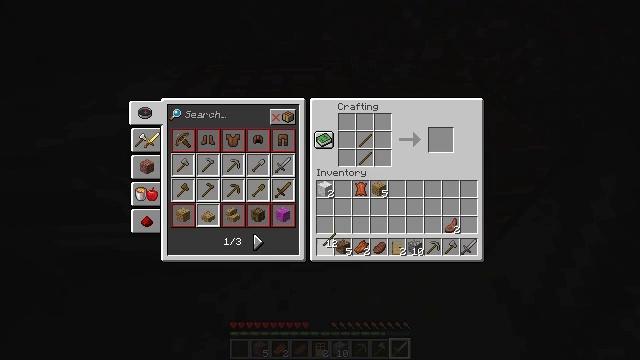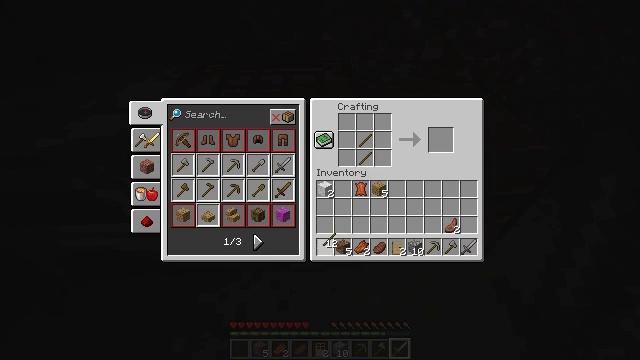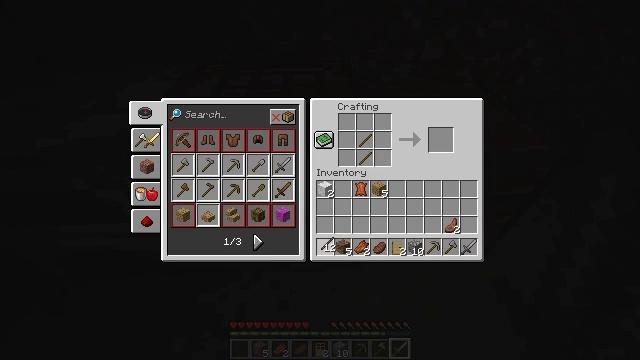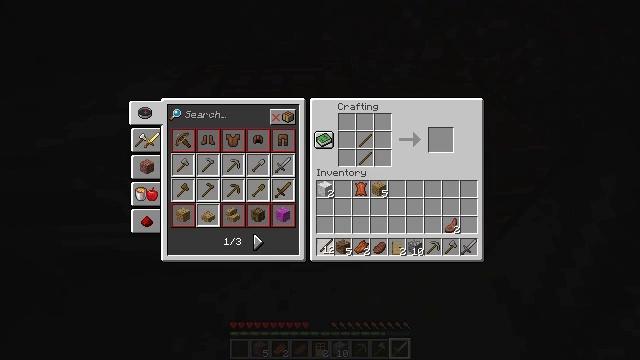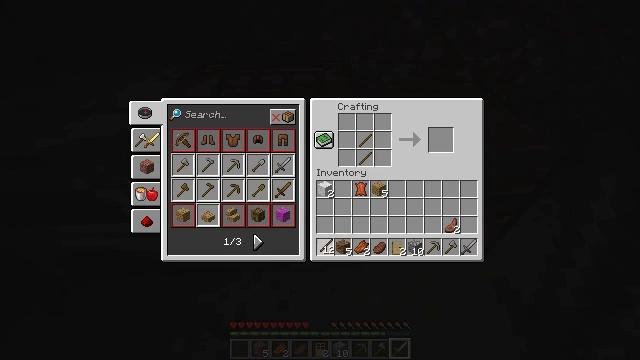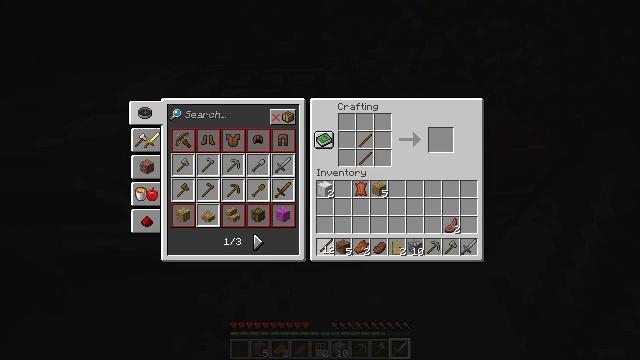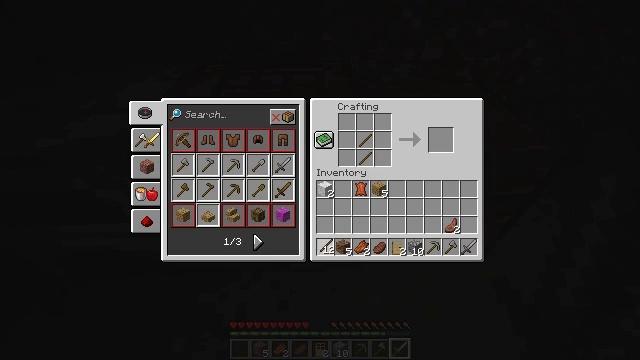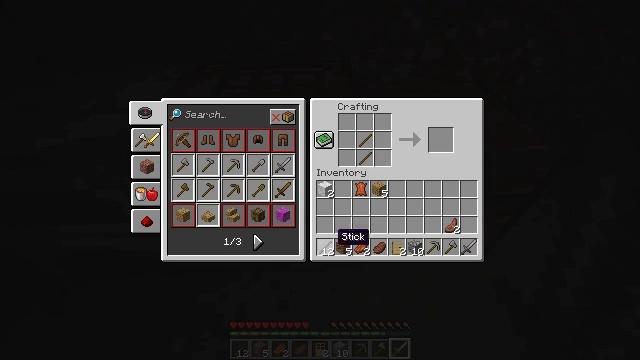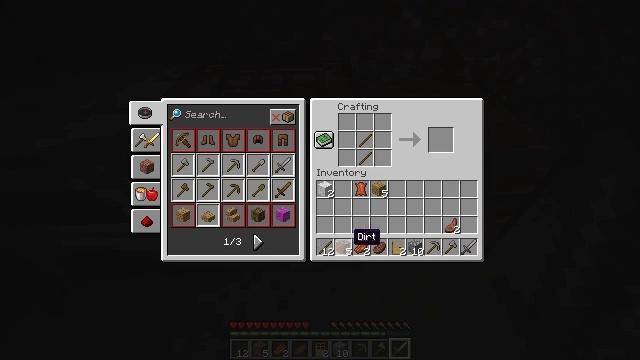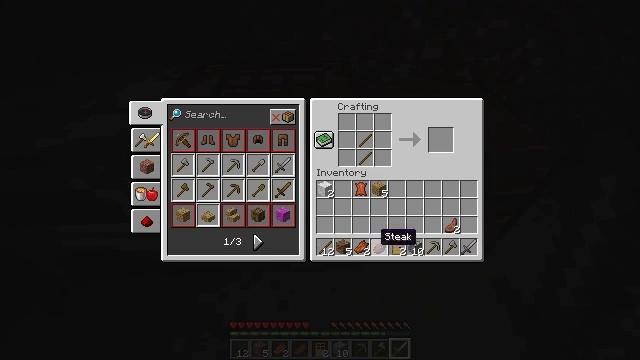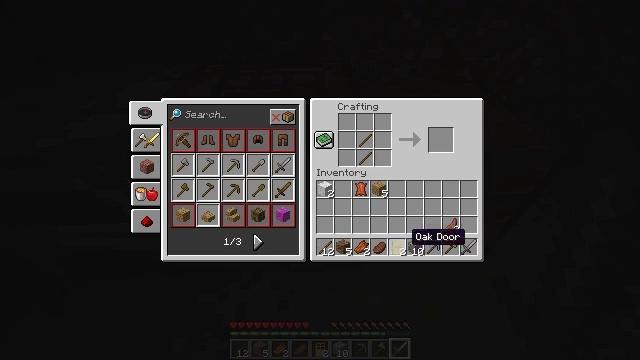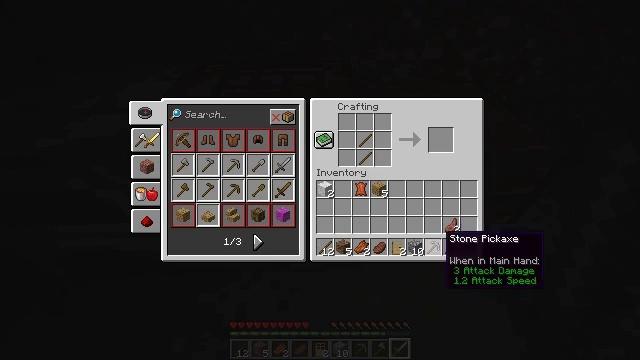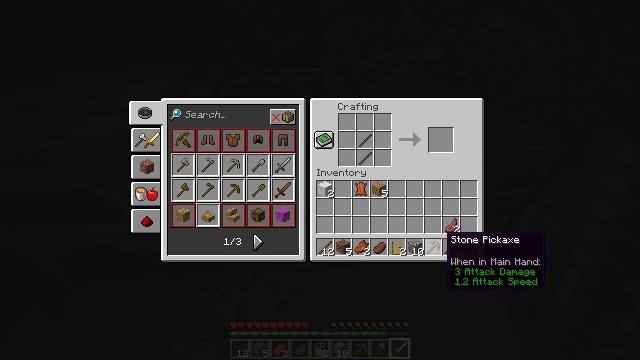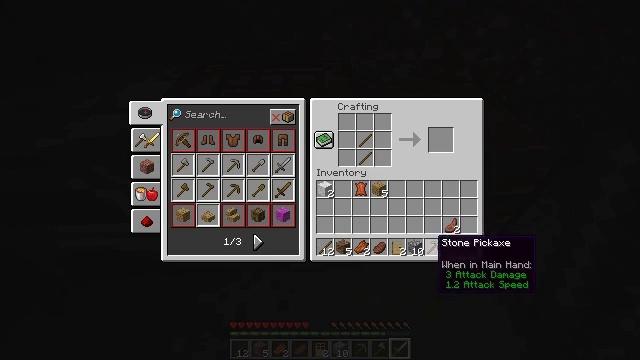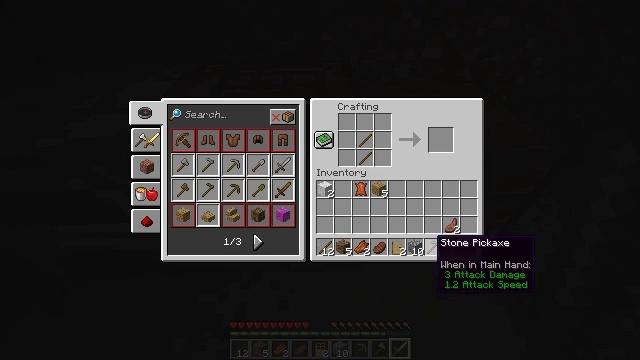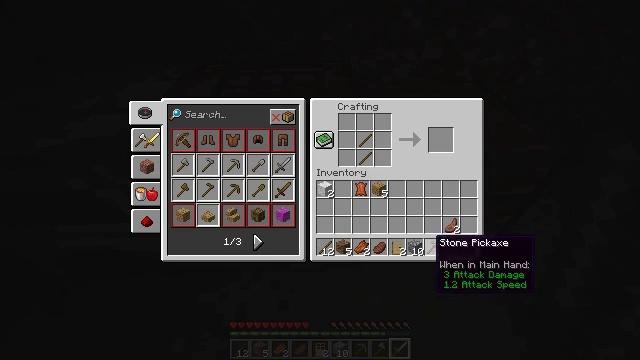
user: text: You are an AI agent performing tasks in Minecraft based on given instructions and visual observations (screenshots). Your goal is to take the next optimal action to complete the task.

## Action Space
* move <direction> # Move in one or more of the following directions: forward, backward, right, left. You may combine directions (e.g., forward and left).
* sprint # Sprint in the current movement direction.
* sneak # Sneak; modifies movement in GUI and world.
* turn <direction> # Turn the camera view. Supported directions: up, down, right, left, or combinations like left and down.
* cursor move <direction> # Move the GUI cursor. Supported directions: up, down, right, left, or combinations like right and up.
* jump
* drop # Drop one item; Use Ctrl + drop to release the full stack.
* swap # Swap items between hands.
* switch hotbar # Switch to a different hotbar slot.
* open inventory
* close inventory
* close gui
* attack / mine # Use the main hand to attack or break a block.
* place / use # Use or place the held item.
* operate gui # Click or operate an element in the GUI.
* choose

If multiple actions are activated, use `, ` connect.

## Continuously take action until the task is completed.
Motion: motion action
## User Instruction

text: Obtain a stone hoe through the crafting process.
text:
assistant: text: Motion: no_op
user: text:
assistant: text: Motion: no_op
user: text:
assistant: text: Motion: no_op
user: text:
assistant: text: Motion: operate gui
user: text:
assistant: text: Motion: operate gui
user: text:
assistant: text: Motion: operate gui
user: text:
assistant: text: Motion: no_op
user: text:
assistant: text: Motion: cursor move right
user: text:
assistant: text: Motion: cursor move right
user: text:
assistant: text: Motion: cursor move right
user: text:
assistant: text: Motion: cursor move right
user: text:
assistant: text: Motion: no_op
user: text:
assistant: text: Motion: cursor move left
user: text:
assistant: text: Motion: no_op
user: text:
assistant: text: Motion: no_op
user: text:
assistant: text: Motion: no_op
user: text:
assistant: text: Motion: no_op
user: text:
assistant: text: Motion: no_op
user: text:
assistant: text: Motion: no_op
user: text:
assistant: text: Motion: no_op
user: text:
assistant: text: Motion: no_op
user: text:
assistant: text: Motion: no_op
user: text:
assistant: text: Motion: no_op
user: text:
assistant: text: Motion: operate gui
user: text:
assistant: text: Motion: operate gui
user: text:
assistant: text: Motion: operate gui
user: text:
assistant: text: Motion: cursor move left and up
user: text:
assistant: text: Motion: cursor move left and up
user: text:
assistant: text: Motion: cursor move left and up
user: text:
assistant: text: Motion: no_op